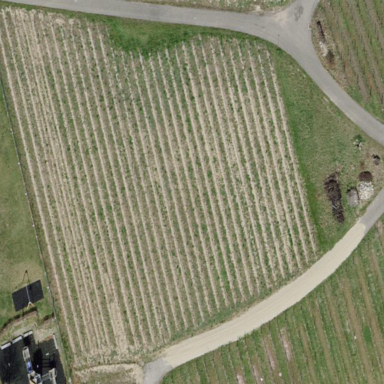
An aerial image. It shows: Vineyard with grape crops.